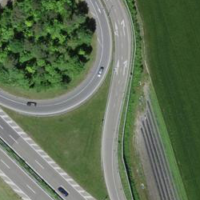
EUNIS habitat code: 57
Species observed at this site:
Corvus corone